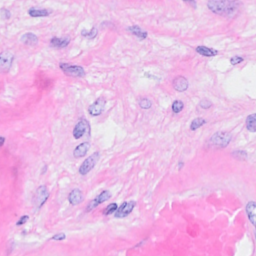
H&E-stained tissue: Breast